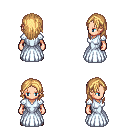
a pixel art fantasy rpg character, female body template, human, light skin, underdress, white pants, light blonde long hairstyle, brown shoes, four views (front, back, left, right), 2x2 character sprite sheet, small pixel art, hard edges, no anti-aliasing